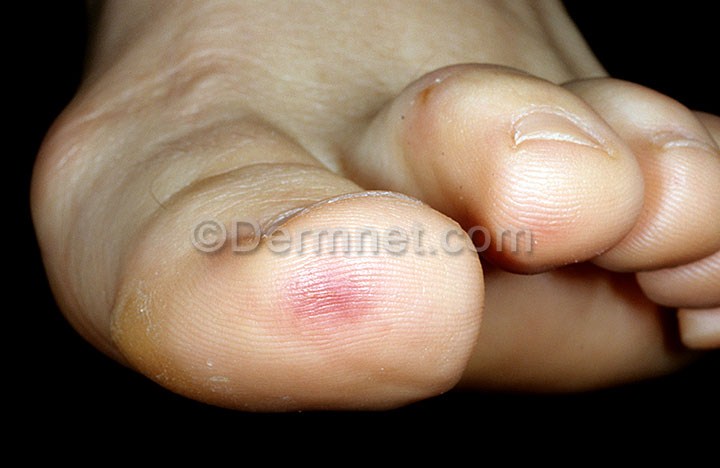
Disease: Lupus and other Connective Tissue diseases